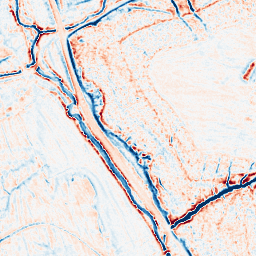
Category: edge_preserving
Decomposition family: anisotropic_diffusion
Decomposition parameters: iterations: 10
kappa: 30
gamma: 0.2
Upsampling method: bilinear
Upsampling parameters: scale: 2
Upsampling scale: 2